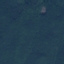
Land use / land cover class: Forest